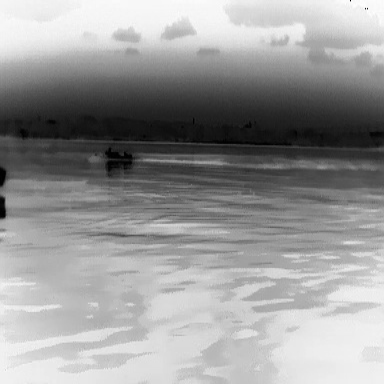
There is a canoe in the infrared image.